Question: Im new to Laravel so im trying to follow a totorial on youtube. When I try to run the site, I keep getting a FatalErrorException.
I tryed to go thruogh the totorial again, startet a new project and looked around online but cant find a solution.
I have attached a screenshot of the error so hope there are someone who can help me.

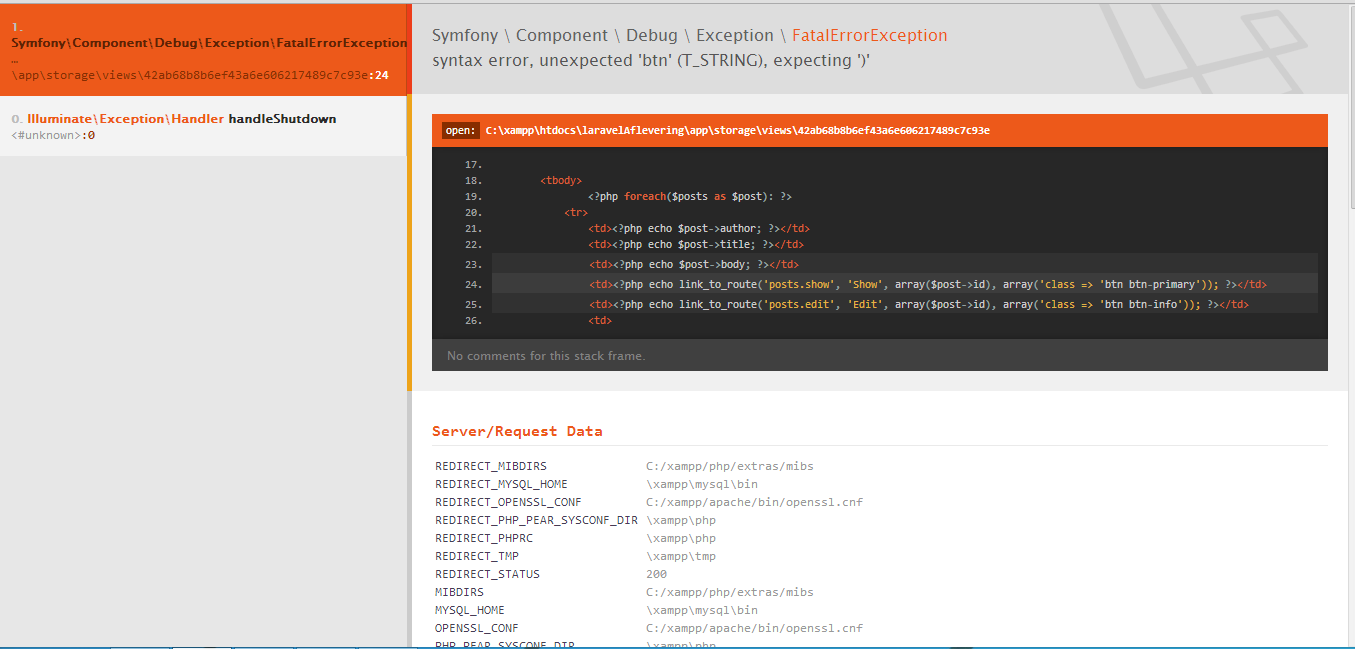
Answer: You have a syntax error in your route link. Place a ''' after 'class' like this:
'array('class' => 'btn btn-primary')'
In fact, your screenshot gives all the information you need. The exact error and even the lines where the error is.
You can read more about syntax errors (and how to solve them) <URL>.